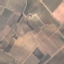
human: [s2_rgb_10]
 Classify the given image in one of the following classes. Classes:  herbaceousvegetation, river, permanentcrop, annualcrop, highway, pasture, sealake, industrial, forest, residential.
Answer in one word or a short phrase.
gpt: PermanentCrop